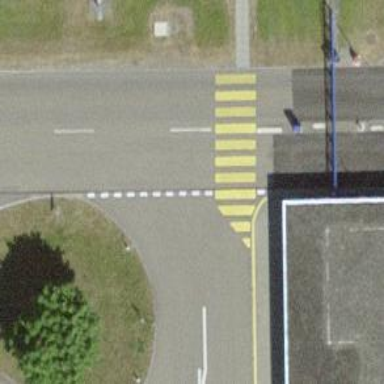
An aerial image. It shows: Marked crossing with zebra markings.